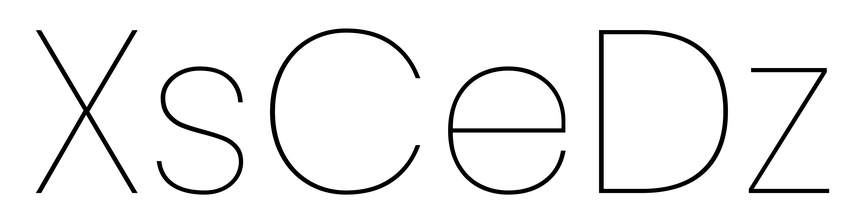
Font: Poppins-Thin